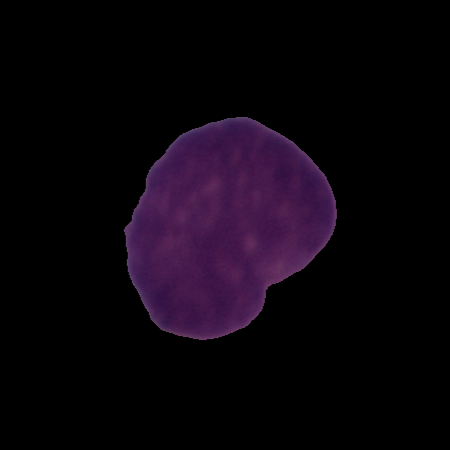
Label: cancer